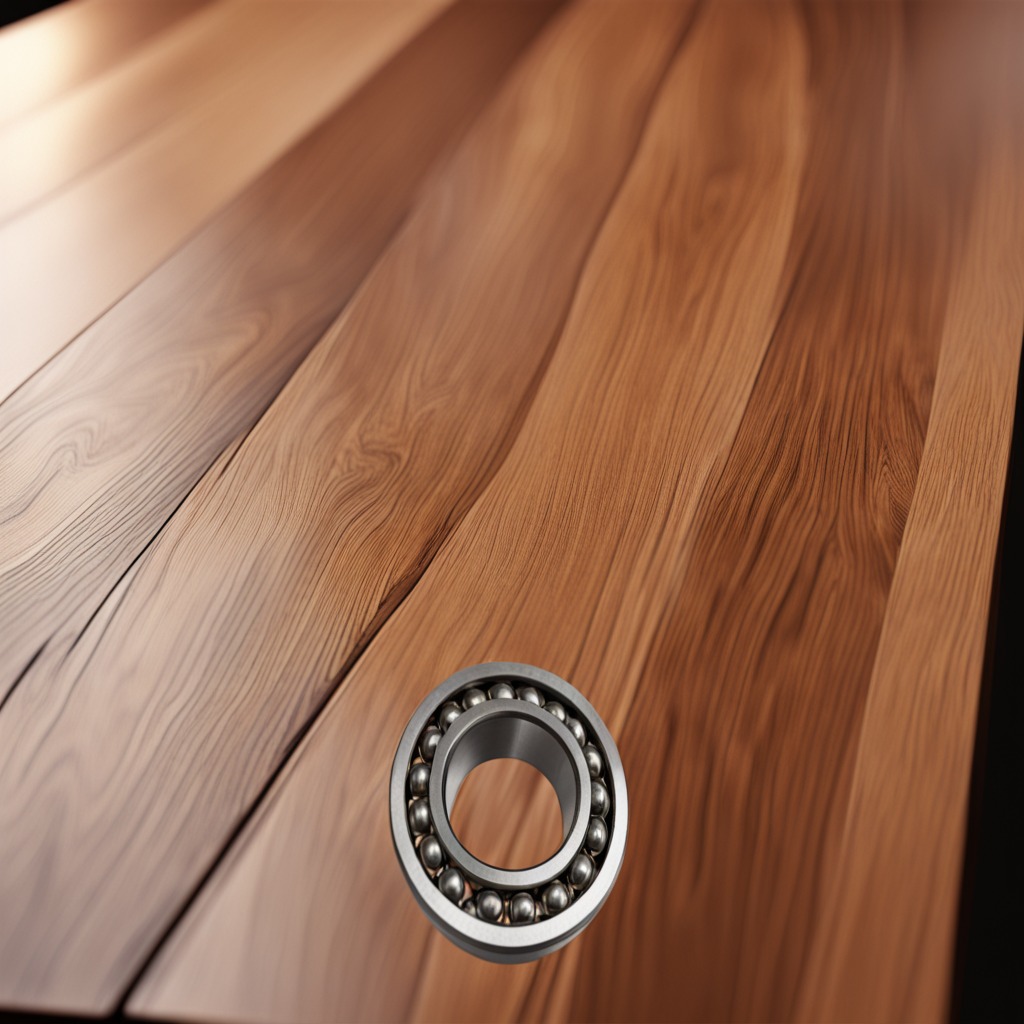
A metal ball bearing is lying on the wooden table in a carpentry studio.